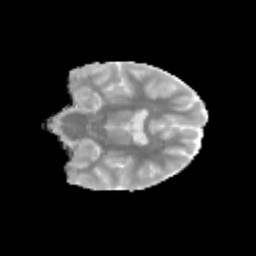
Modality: MD
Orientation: coronal
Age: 11
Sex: male
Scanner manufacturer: siemens
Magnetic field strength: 3 T
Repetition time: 3.8 s
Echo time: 0.07 s